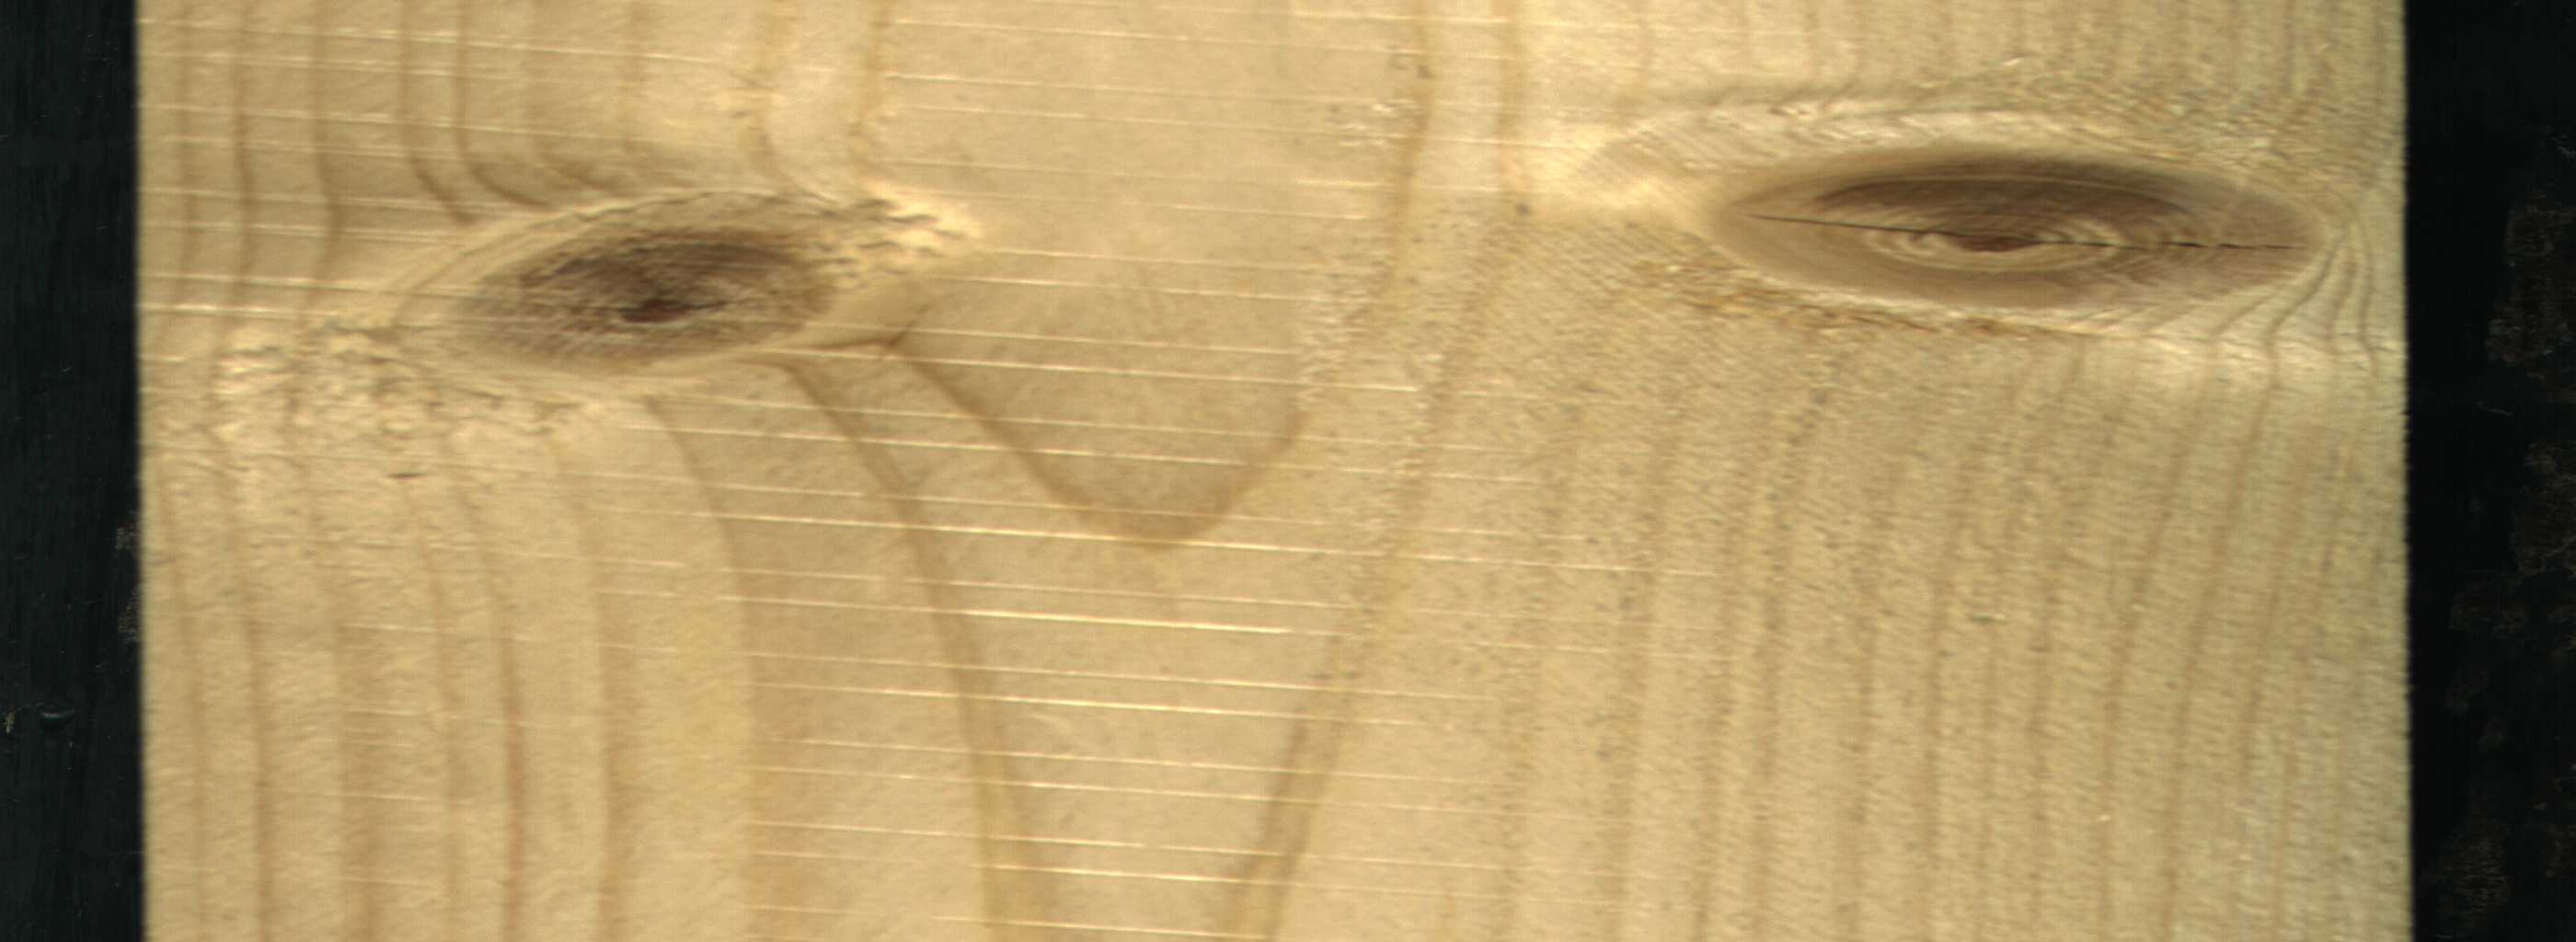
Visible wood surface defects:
knot_with_crack
Live_Knot